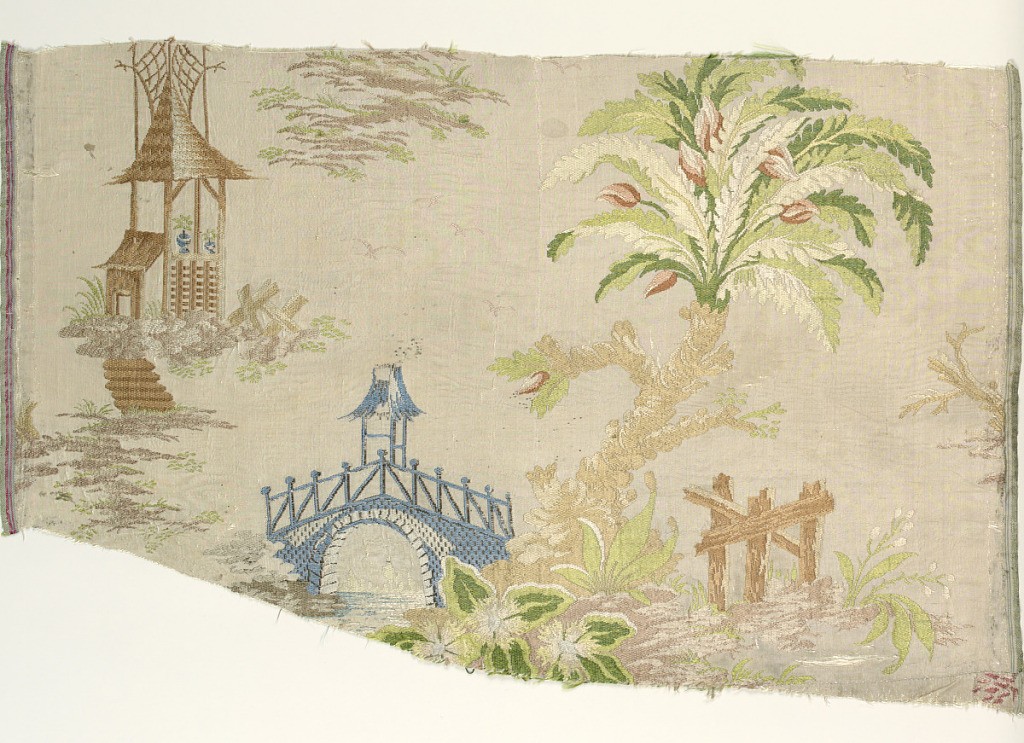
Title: Fragment
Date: mid-18th century
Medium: silk Technique: brocaded
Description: Incomplete fragment of ribbed silk with a light beige ground brocaded in shades of caramel, beige, red, green and blue. Design shows pagoda, bridge, large palm in chinoiserie style. Both selvages present.